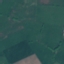
Land use / land cover class: Pasture